Question: As you can see in the picture below, any HTML that is inside of condition statements for IE have a green background and while it may be nice to distinguish it from HTML for all other web browsers, it bothers me. Is there a way to change this in the Darcula theme? I know I'd have to make a copy of the Darcula theme but I want to know what field to change in the theme.

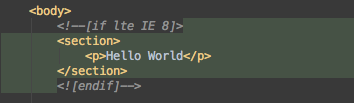
Answer: In order to mark this question as answered and for anyone else looking for an answer...
As LazyOne mentioned in his comment, this is a language injection so it can be found under .